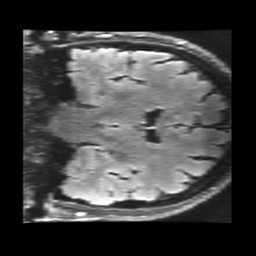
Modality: FLAIR
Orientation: coronal
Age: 64
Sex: male
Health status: healthy
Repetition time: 12 s
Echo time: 0.09782 s